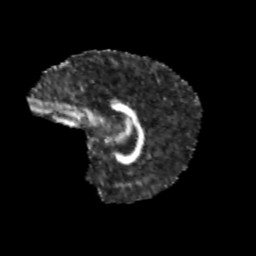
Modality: FA
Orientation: sagittal
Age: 10
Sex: female
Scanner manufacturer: siemens
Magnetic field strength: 3 T
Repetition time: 3.8 s
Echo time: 0.07 s